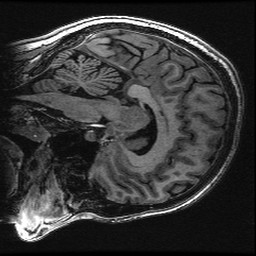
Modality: T1w
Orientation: sagittal
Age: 28
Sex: female
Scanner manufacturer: ge
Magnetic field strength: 3 T
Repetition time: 0.008848 s
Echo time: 0.003544 s